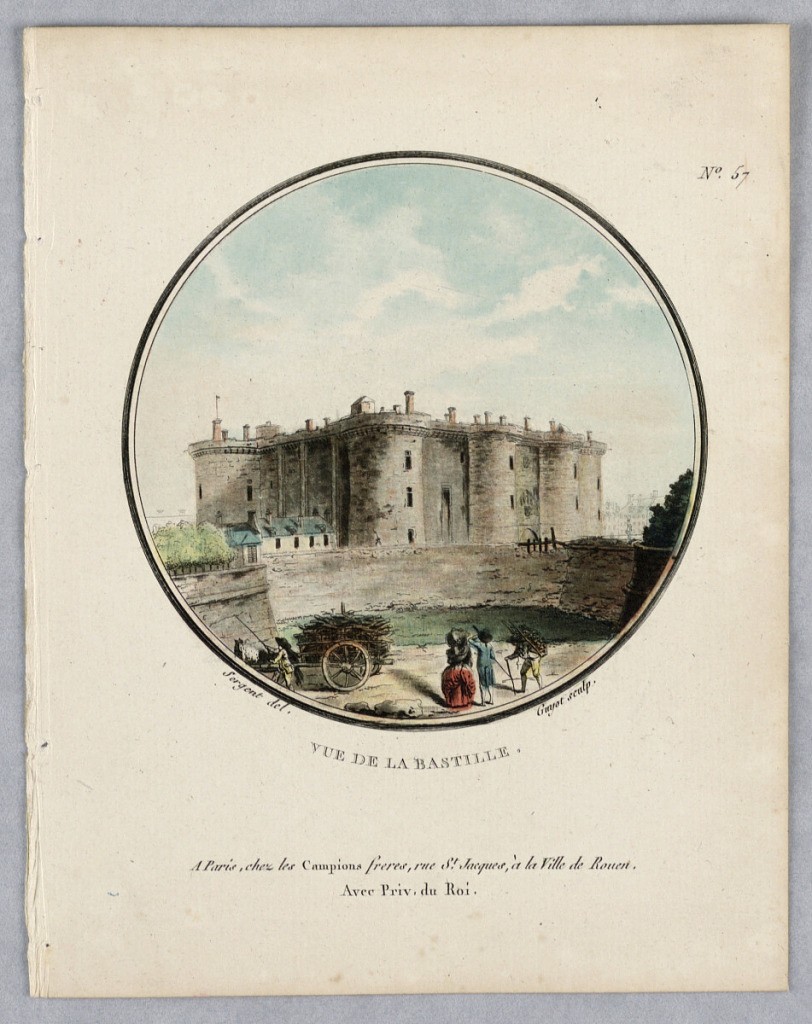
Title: La Bastille, Plate 57 from "Vues Pittoresques des Princepaux Édifices de Paris"
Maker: Les Campion Frères, Paris, France
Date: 1792
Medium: Engraving and brush and watercolors on paper
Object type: Print
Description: Circle on vertical rectangle. View of the Bastille from below the walls and across the water. Title, artists' and publisher's names below.